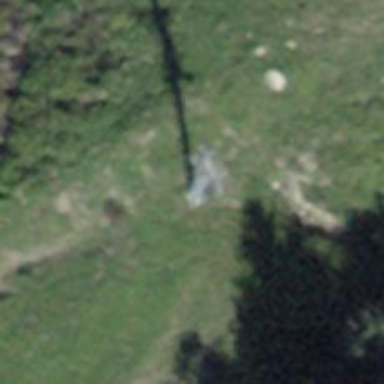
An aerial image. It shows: Pylon for aerialway.